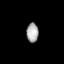
Tissue: lung
Cell type: Epithelial cells
Senescence score: 0.2269
Nuclear area (px): 225
Mean DAPI intensity: 168.587